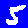
Digit: 5